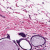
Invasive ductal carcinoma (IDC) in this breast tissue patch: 0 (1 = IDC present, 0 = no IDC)